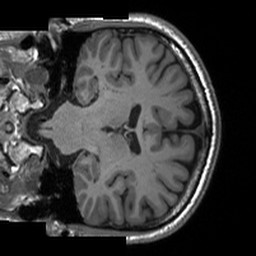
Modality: T1w
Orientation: coronal
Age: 47
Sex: male
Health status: healthy
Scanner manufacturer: siemens
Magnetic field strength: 3 T
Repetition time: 2 s
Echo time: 0.00203 s